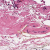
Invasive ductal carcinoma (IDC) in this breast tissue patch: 0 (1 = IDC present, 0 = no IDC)